Field crop: tomato
Growth stage: 1
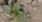
Species: solanum